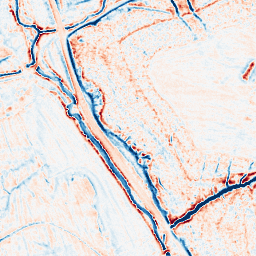
Category: edge_preserving
Decomposition family: anisotropic_diffusion
Decomposition parameters: iterations: 50
kappa: 10
gamma: 0.05
Upsampling method: cubic_mitchell
Upsampling parameters: scale: 4
Upsampling scale: 4